Question: For a magento webshop I am developing I'm having some problems with the customer and user edit form. The form won't show up in the HTML at all. And therefor is not displayed.
What I have tried:
- - - - - - -
I'm starting to run out of options and am about to reinstall the webshop. Anyone got any clue?!

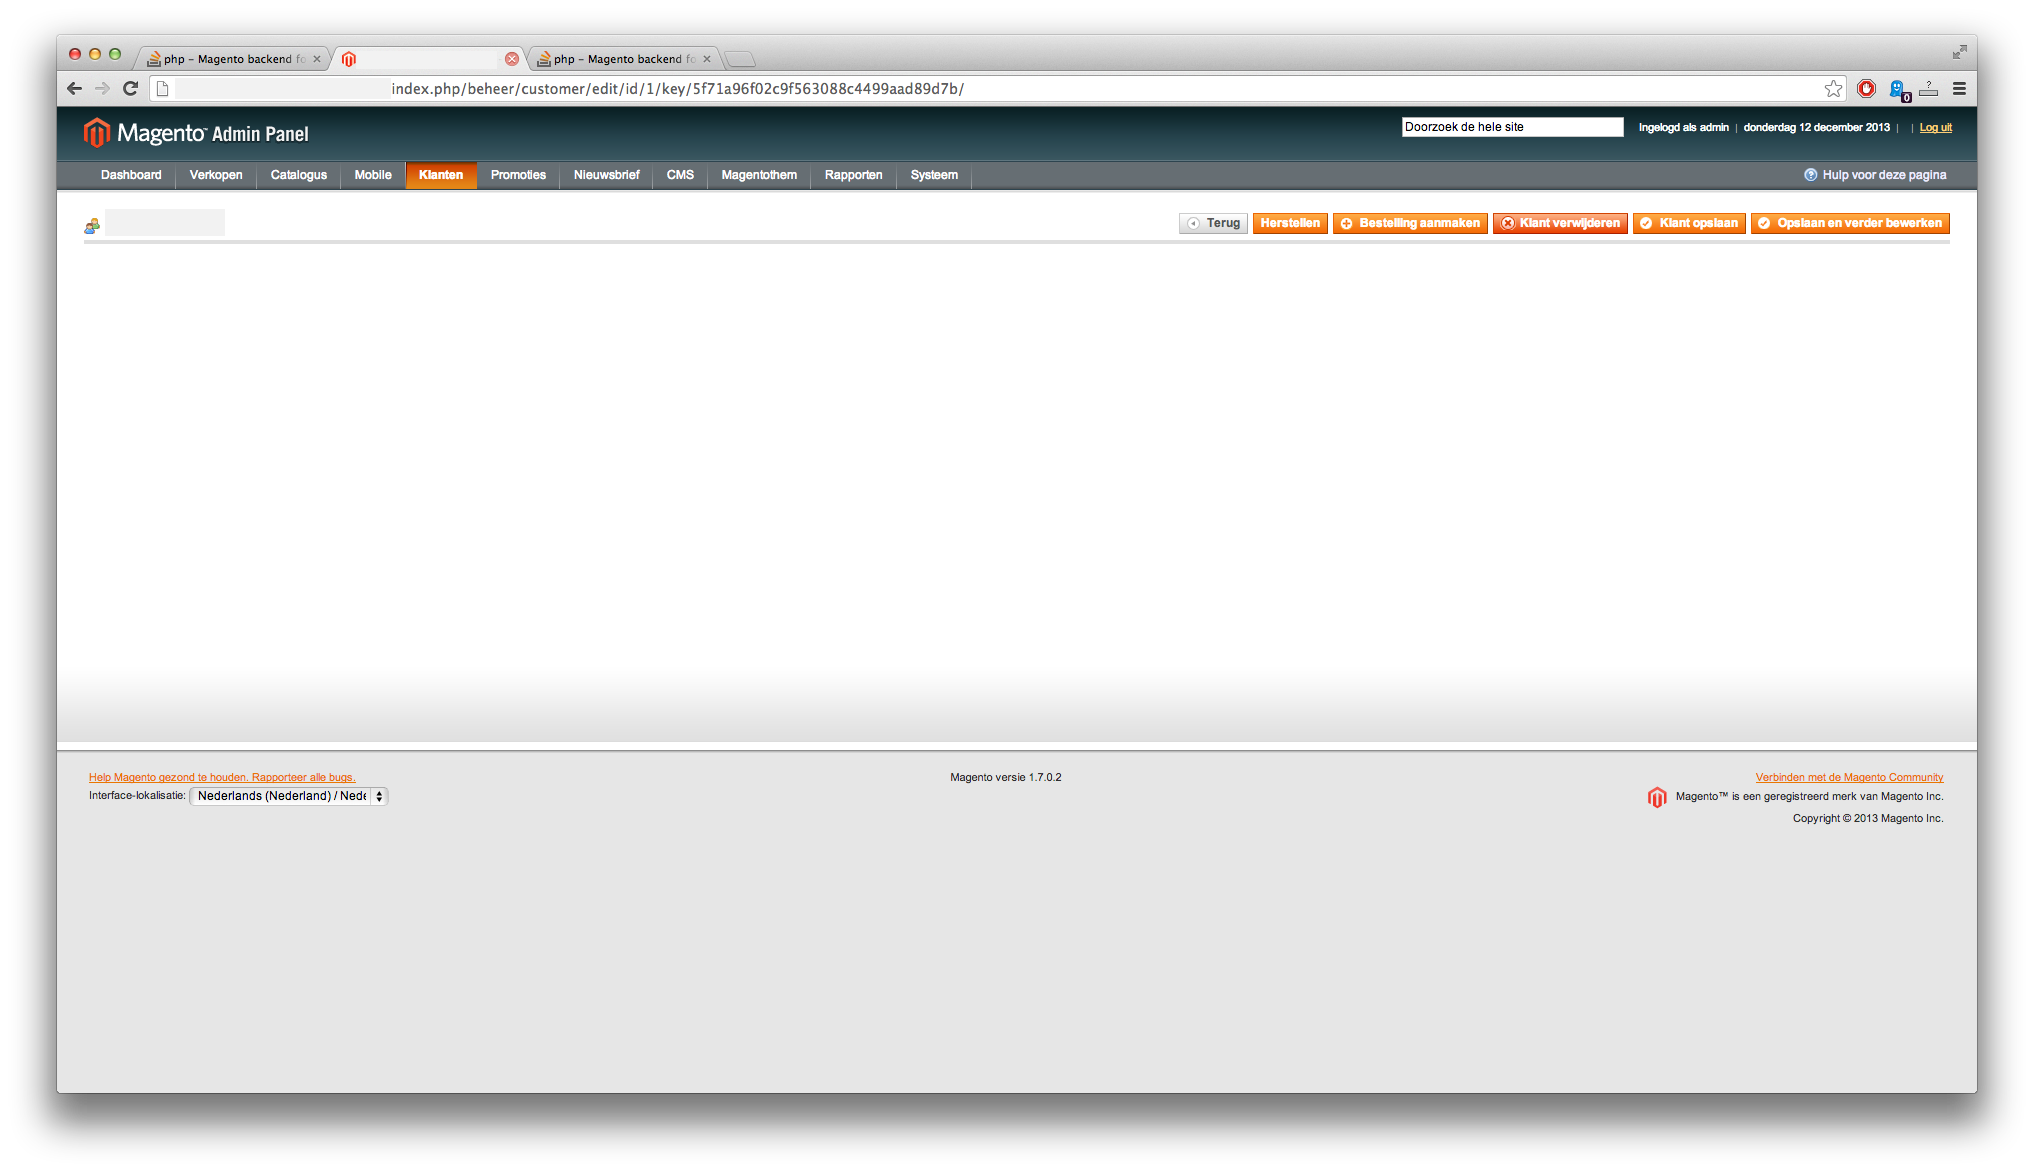
Answer: Problem resolved: It was a extension. I went trough all of them and disabled one by one until I found the source of the problem.